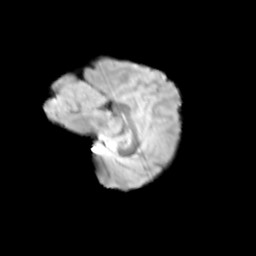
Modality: T2w
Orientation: sagittal
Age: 10
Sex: female
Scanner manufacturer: siemens
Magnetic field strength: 3 T
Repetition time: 3.8 s
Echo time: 0.07 s